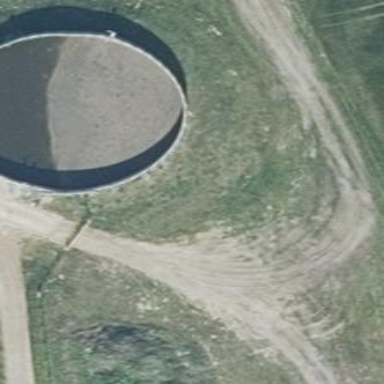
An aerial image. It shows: Storage tank that is man-made.